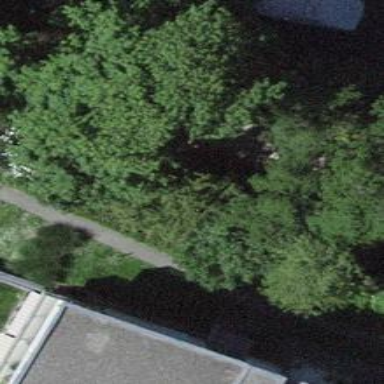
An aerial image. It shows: Bench.